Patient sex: M
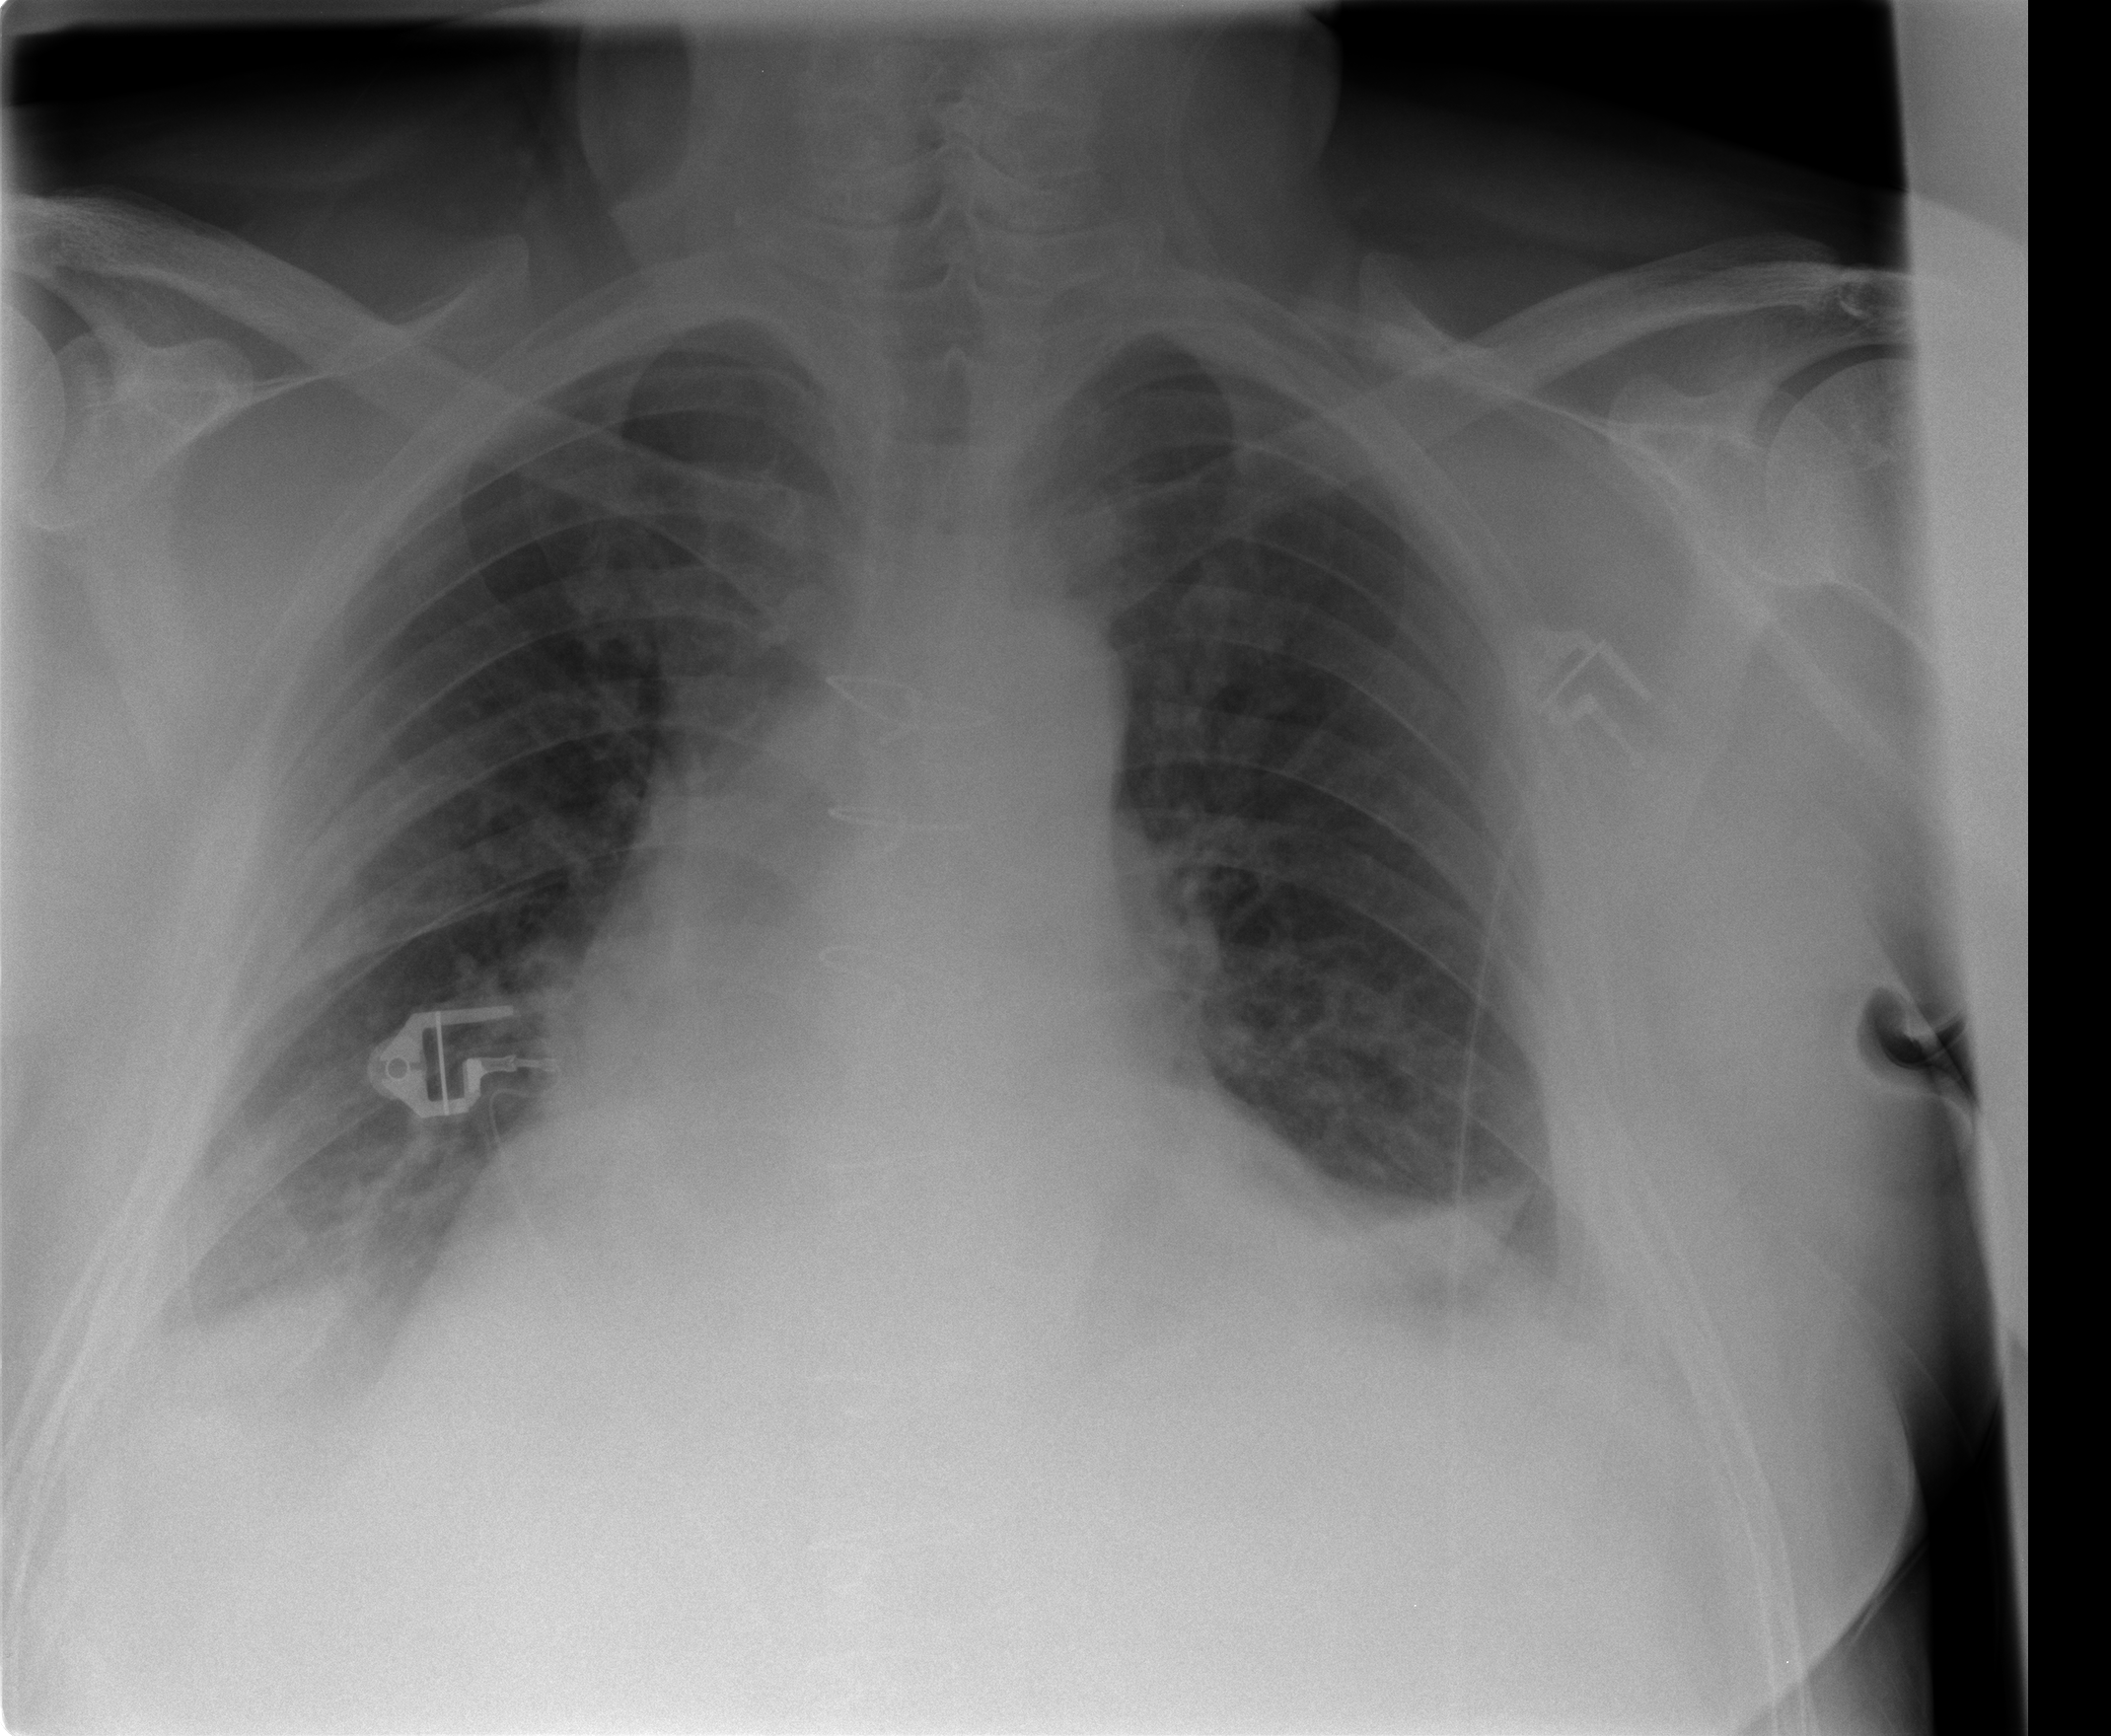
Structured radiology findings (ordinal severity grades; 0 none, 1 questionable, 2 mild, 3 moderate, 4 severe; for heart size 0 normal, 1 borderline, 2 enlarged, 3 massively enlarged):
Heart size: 2
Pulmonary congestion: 0
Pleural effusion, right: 2
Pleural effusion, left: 2
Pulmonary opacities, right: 0
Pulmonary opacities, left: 1
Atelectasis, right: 2
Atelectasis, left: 2